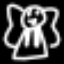
Label: angel